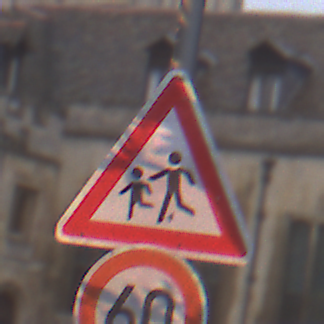
Verkehrszeichen: KinderRechts
Zusatzzeichen unten: Geschwindigkeit60
Umgebung: Outdoor, Urban
Tageszeit: Midday
Wetter: Overcast
Licht: Natural
Jahreszeit: NotSpecified
Kontrast: LowContrast